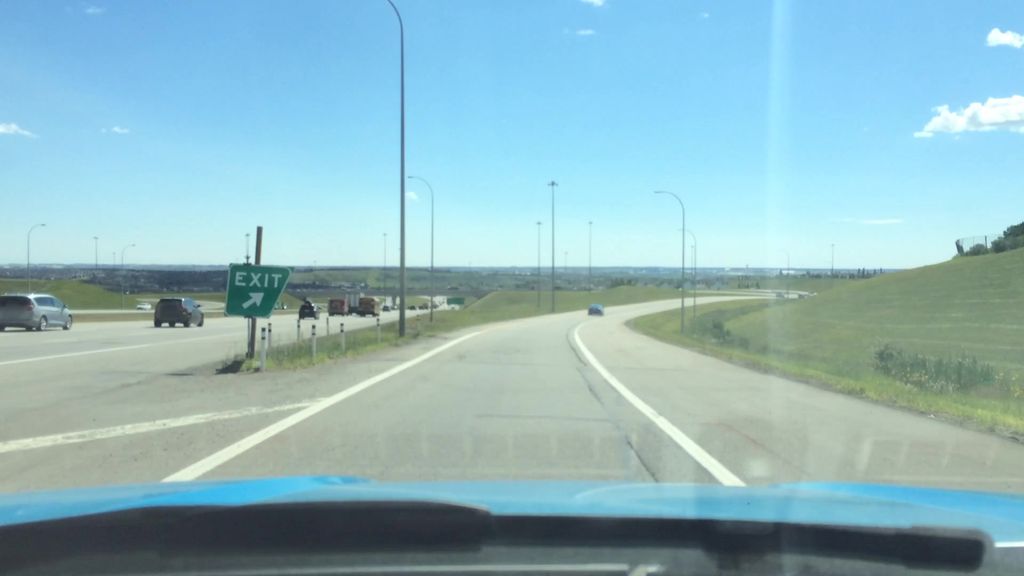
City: calgary